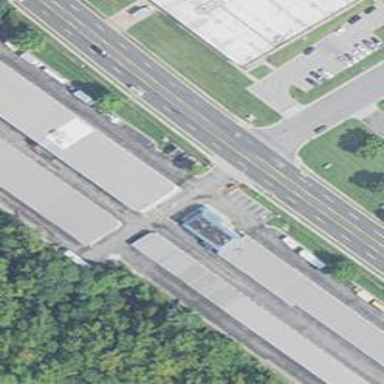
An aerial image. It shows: Commercial building.